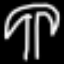
Label: palm tree